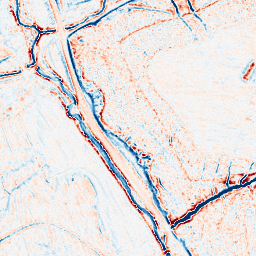
Category: edge_preserving
Decomposition family: bilateral
Decomposition parameters: d: 9
sigma_color: 25
sigma_space: 75
Upsampling method: lanczos
Upsampling parameters: scale: 2
Upsampling scale: 2